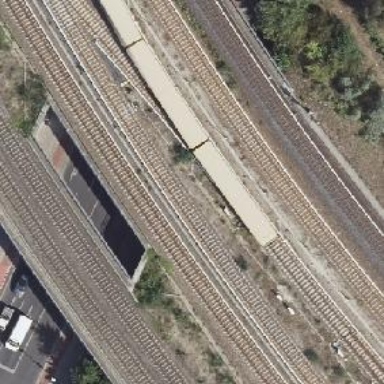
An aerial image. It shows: Light rail bridge crossing over yard. The railway on the bridge is electrified.